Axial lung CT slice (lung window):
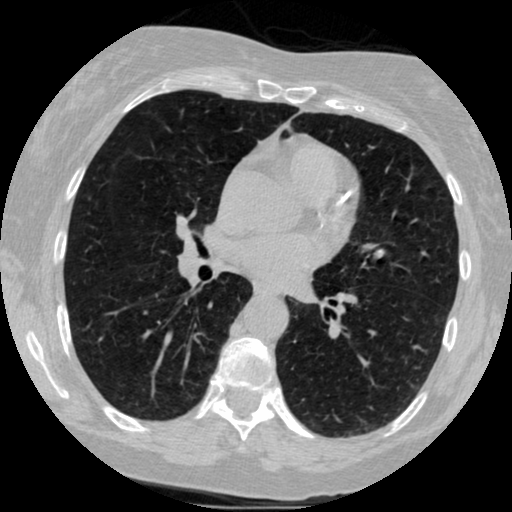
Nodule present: no